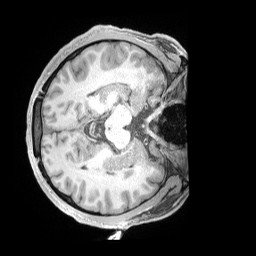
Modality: T1w
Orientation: axial
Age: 35
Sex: male
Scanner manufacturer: siemens
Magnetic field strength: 3 T
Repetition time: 2 s
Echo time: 0.00211 s